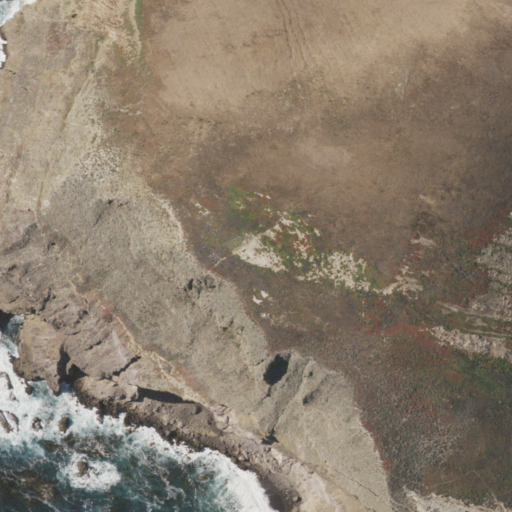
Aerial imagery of mountain in California named Signal Peak containing shrub, grassland, barren land, and open water